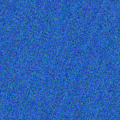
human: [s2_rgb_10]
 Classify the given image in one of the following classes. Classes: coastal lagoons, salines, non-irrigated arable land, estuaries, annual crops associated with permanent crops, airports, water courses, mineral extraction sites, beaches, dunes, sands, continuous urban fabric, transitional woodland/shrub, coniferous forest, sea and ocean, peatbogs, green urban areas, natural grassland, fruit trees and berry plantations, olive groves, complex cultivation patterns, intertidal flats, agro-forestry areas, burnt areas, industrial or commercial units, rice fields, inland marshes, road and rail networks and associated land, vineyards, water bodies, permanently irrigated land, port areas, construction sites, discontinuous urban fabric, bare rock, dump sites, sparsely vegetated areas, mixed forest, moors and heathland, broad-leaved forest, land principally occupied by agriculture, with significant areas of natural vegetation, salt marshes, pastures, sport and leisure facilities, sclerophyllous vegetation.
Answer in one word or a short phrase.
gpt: sea and ocean